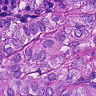
Metastatic tissue present: yes